Question: I'm working on outputting some data and I want to pull the daily average of some numbers.

As you can see, what I want to do is count the amount of rows received/results(think the row ID) and then divide it against the day value to make the daily average.(30/1) , (64/2) etc I've tried everything, but I keep running into a wall with this.
As it stands, I'm guessing to make this work a sub query of some sort is needed. I just don't know how to get the day(Row id 1,2,3,4 etc) to use for the division.
'''
SELECT calendar_date, SUM(NY_dayscore * cAttendance)
FROM vw_Appointments
WHERE status = 'Confirmed'
Group by calendar_date
'''
Attempted count with distinct, to no avail
'''
SUM(NY_dayscore * cAttendance) ) / count(distinct calendar_date)
'''
My original code is long and cba to post it all. So just attempting to post a small sample code to get guidance on the issue.
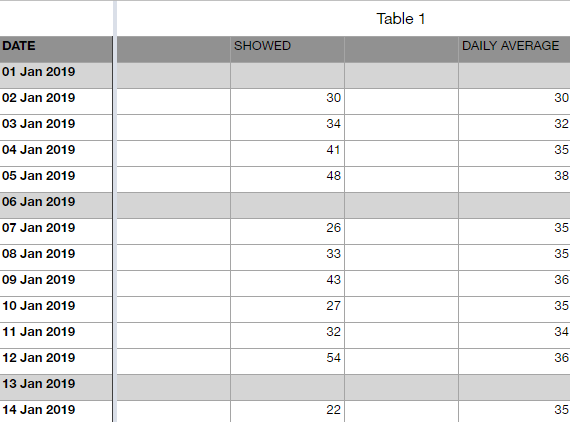
Answer: In SQL Server 2012+, you would use the cumulative average:
'''
select calendar_date, sum(NY_dayscore * cAttendance),
avg(sum(NY_dayscore * cAttendance)) over (order by calendar_date) as running_average
from vw_appointments a
where status = 'Confirmed'
group by calendar_date
order by calendar_date;
'''
In SQL Server 2008, this is more difficult:
'''
with a as (
select calendar_date, sum(NY_dayscore * cAttendance) as showed
from vw_appointments a
where status = 'Confirmed'
group by calendar_date
)
select a.*, a2.running_average
from a outer apply
(select avg(showed) as running_average
from a a2
where a2.calendar_date <= a.calendar_date
) a2
order by calendar_date;
'''